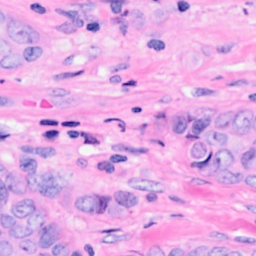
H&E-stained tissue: Breast